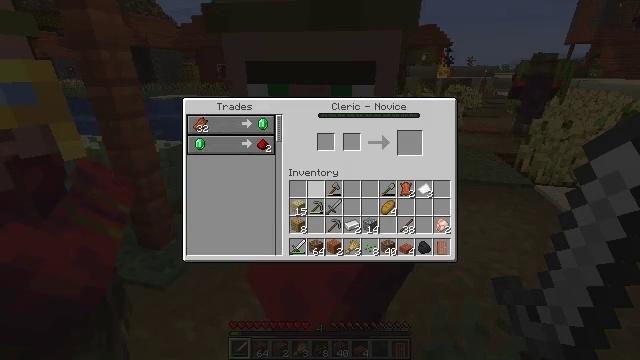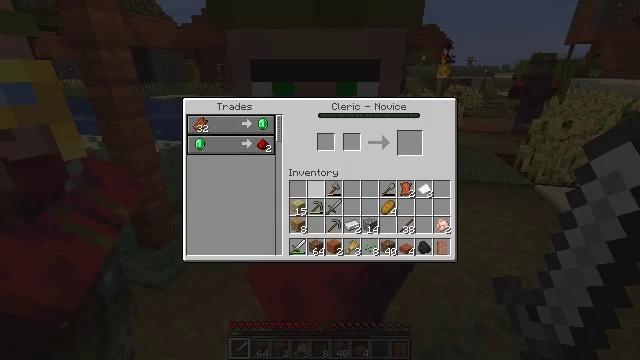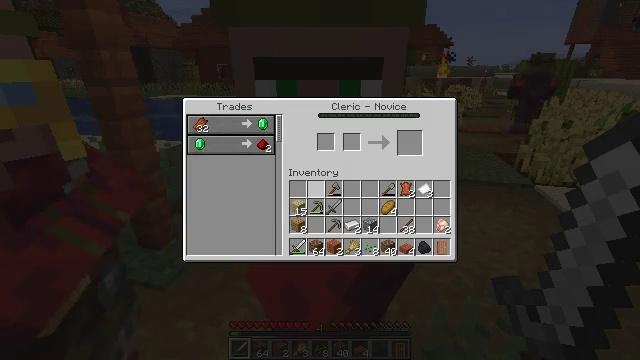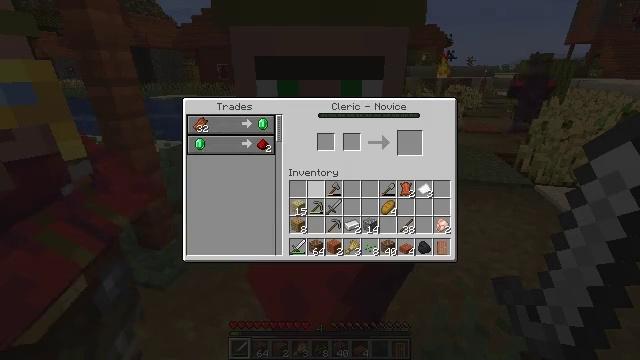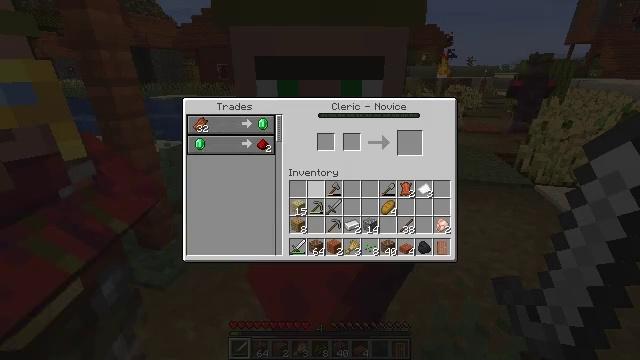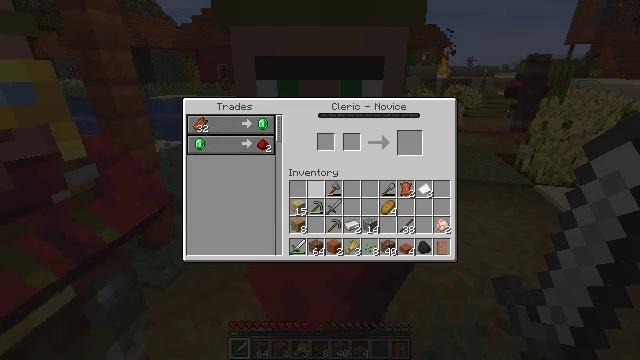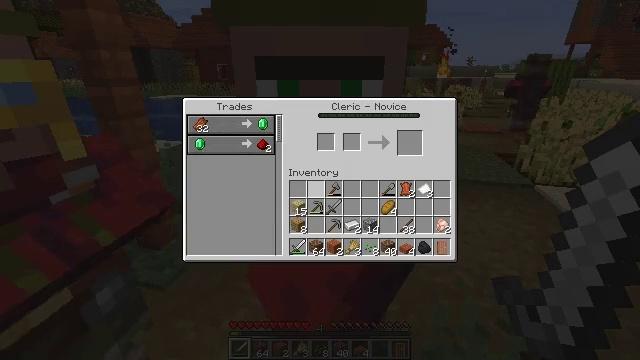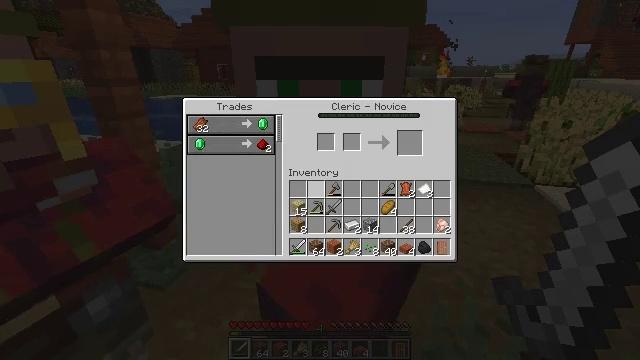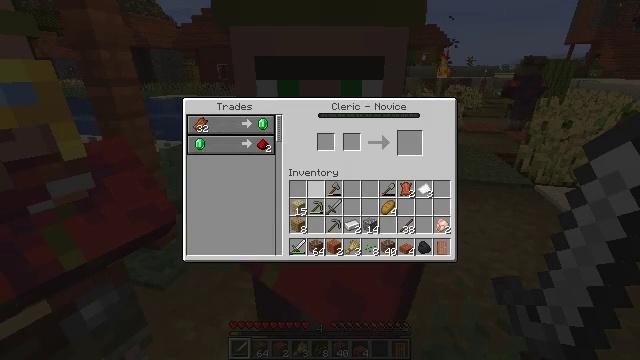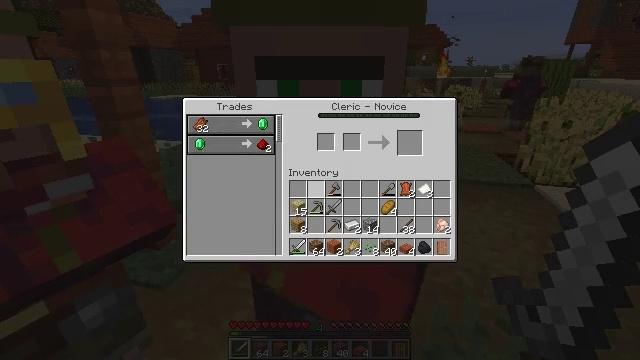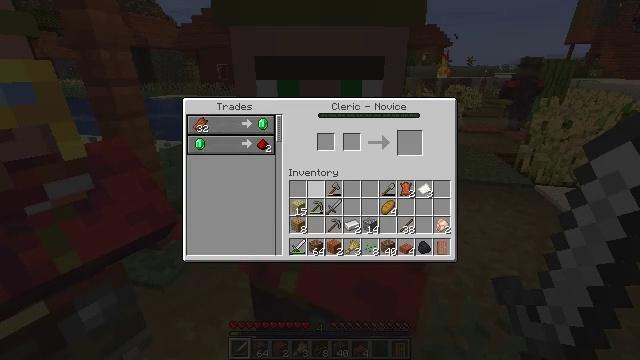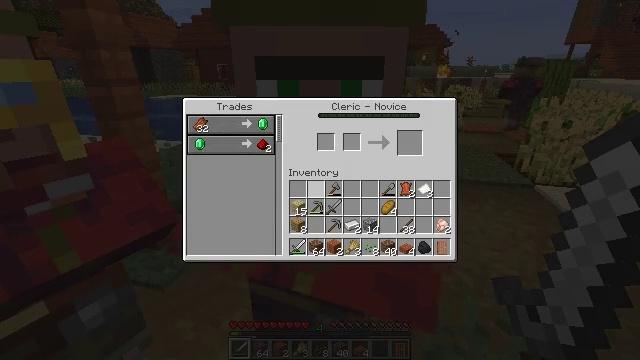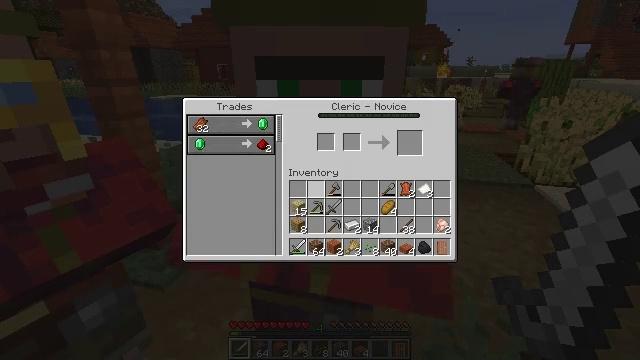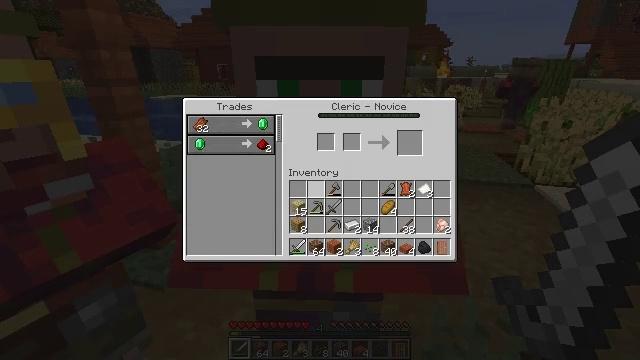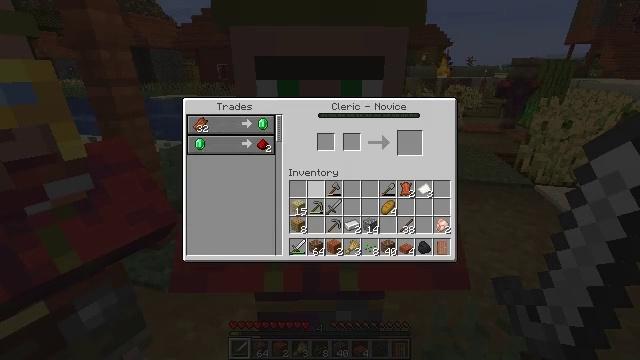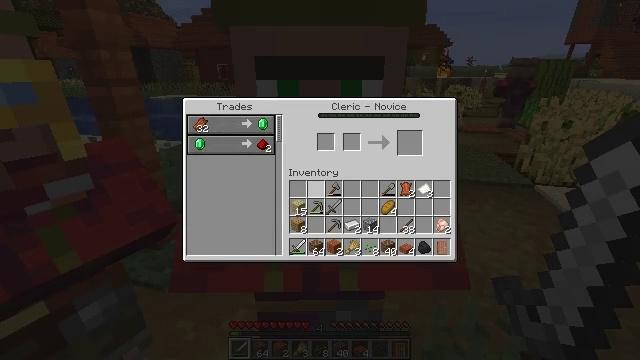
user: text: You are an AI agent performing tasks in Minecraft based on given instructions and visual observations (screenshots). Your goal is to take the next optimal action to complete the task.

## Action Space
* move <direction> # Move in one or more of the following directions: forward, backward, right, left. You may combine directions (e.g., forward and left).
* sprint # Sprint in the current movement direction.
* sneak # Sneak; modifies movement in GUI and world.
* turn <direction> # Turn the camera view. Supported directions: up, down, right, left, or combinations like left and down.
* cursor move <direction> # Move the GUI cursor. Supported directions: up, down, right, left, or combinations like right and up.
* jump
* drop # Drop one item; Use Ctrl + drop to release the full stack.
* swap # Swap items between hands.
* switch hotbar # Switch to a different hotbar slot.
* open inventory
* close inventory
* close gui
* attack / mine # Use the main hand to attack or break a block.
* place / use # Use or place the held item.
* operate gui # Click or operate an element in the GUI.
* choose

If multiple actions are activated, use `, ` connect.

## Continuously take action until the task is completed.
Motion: motion action
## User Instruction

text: Cut down the sugar cane stalks.
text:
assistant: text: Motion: no_op
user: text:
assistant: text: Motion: no_op
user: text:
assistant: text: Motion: no_op
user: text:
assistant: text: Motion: no_op
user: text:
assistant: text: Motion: no_op
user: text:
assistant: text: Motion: no_op
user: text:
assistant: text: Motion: no_op
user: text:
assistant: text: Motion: no_op
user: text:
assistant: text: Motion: no_op
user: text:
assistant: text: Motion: no_op
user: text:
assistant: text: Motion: no_op
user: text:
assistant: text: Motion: no_op
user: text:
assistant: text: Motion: no_op
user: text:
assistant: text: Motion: no_op
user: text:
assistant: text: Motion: no_op
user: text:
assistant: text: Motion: no_op
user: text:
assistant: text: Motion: no_op
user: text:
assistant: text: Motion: no_op
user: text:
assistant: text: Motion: no_op
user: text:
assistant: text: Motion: no_op
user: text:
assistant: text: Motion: no_op
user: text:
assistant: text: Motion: no_op
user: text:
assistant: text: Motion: no_op
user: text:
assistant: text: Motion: no_op
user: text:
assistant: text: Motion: no_op
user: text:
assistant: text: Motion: no_op
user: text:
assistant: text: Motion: no_op
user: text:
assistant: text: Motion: close inventory
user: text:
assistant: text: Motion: close inventory
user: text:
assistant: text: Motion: no_op